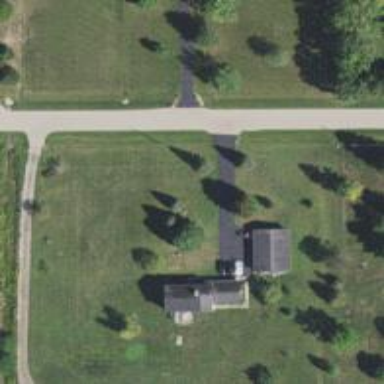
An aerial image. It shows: Driveway.